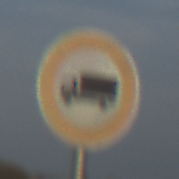
Verkehrszeichen: VerbotFuerKraftfahrzeugeUeberDreiKommaFuenfTonnen
Umgebung: Outdoor, Nature
Tageszeit: SunriseSunset
Wetter: PartlyCloudy
Licht: Natural
Jahreszeit: NotSpecified
Kontrast: MediumContrast